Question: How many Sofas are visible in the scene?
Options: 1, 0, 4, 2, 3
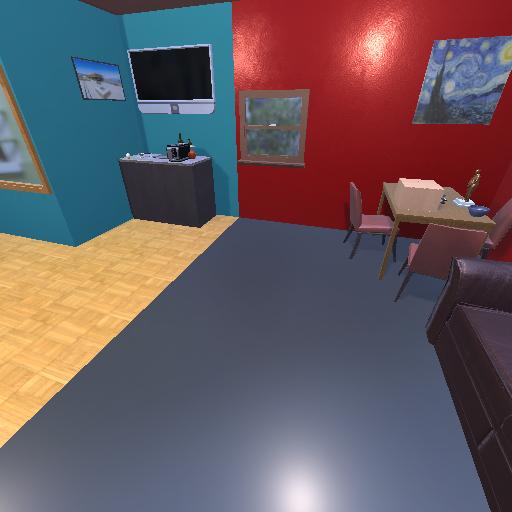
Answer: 1